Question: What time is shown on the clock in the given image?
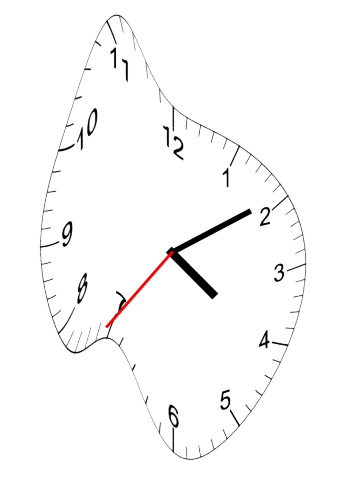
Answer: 04:09:36